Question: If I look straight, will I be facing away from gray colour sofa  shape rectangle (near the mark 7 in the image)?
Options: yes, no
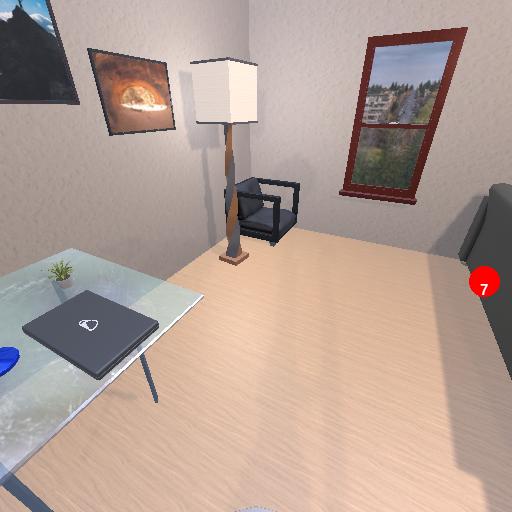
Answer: yes